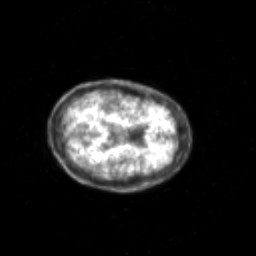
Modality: PET
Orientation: axial
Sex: female
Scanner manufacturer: siemens